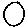
Label: circle